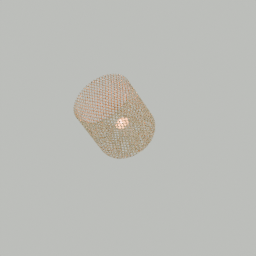
Label: lighting